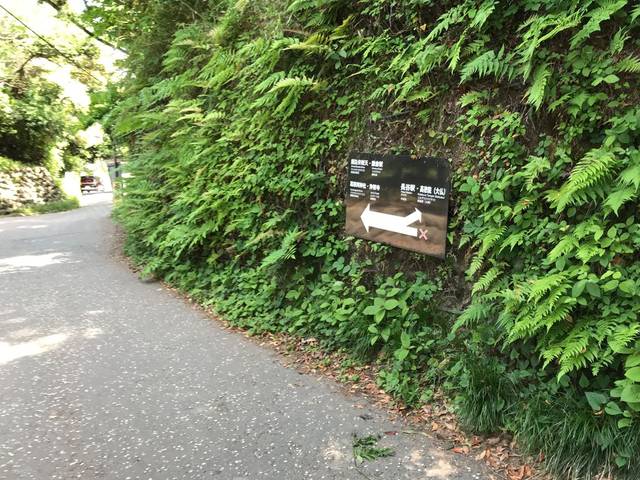
Region: Japan
Coordinates: 35.327, 139.542